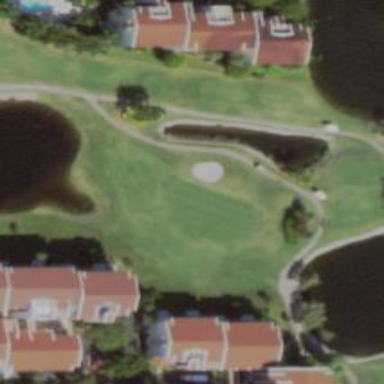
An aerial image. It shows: Golf hole.